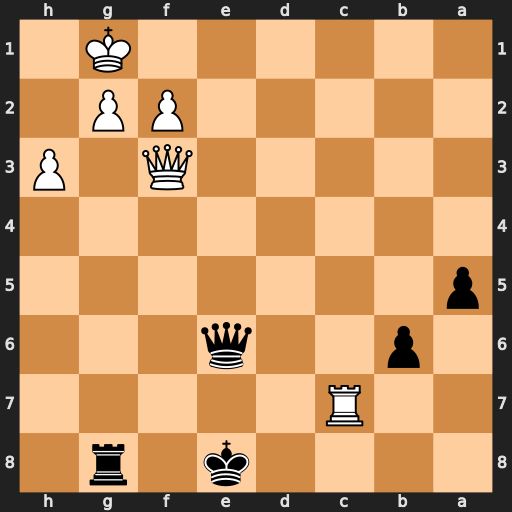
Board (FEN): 4k1r1/2R5/1p2q3/p7/8/5Q1P/5PP1/6K1
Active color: b
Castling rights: -
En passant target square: -
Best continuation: Qe1+ Kh2 Qe5+ g3 Qxc7